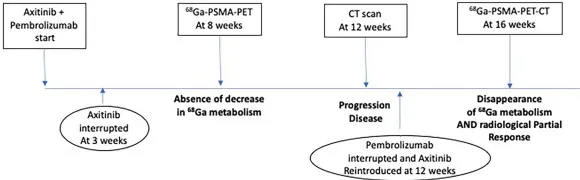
Timeline with imaging and response to therapies in the two clinical cases.
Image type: chart (chart)